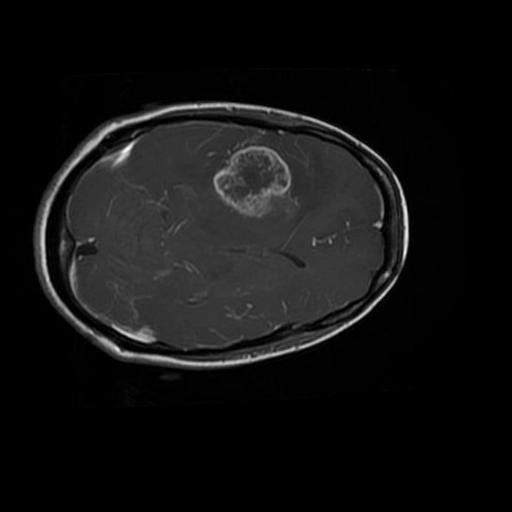
Label: brain_glioma